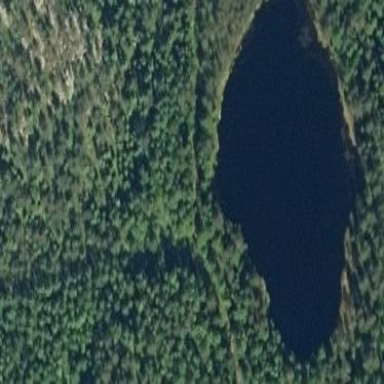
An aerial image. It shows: Serene lake.